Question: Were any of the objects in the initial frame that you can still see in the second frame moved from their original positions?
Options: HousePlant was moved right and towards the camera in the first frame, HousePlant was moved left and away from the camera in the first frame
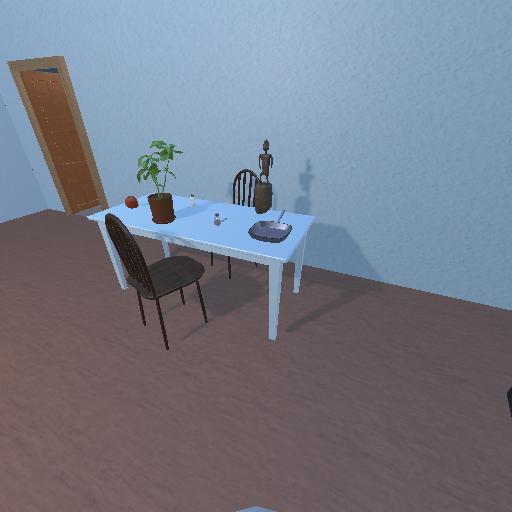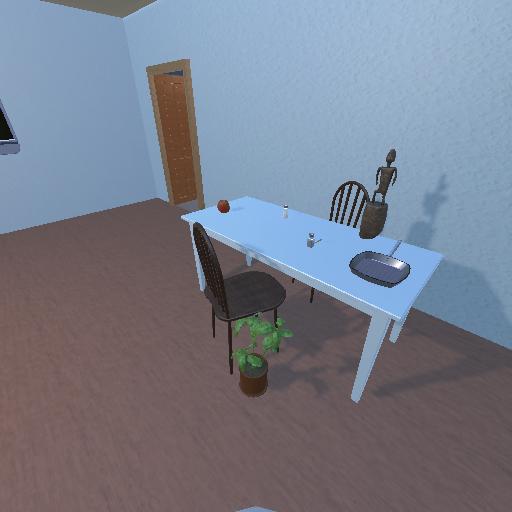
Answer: HousePlant was moved right and towards the camera in the first frame